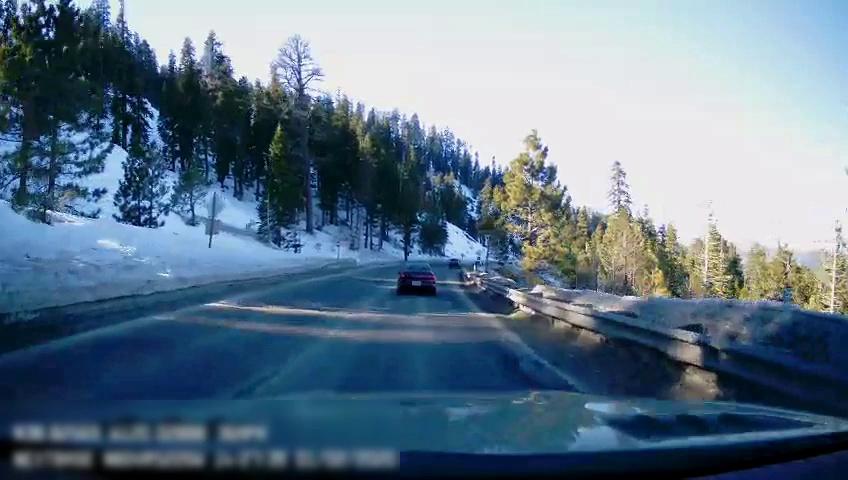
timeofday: Day
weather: Sunny
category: Drivable Space
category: Vehicles | SUV
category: Vehicles | Car
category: Lanes | Opposite Lane
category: Lanes | Current Lane
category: Lanes | Opposite Lane
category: Lanes | Current Lane